Field crop: tomato
Growth stage: 1
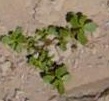
Species: portulaca